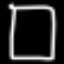
Label: square